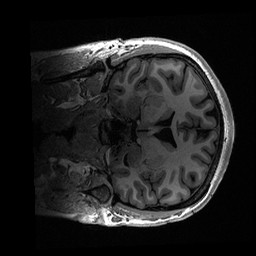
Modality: T1w
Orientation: coronal
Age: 21
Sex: female
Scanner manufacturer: ge
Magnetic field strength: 3 T
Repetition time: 0.006952 s
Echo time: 0.00292 s